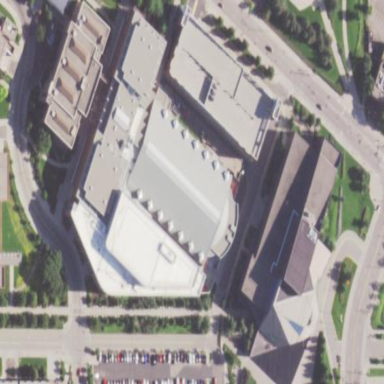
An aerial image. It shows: Multi-storey parking building.